七年级 · 解析几何
 如图, 在一块边长为 $a$ 的正方形纸板的四个角上各剪去一个边长为 $b\left(b<\frac{1}{2} a\right)$ 的正方形.用关于 $a, b$ 的多项式表示阴影部分的面积.这个多项式能分解因式吗.若 $a=$ $13.2 \mathrm{~cm}, b=3.4 \mathrm{~cm}$, 计算阴影部分的面积.

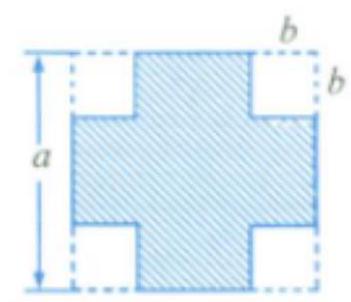
答案: 【答案】 $a^{2}-4 b^{2} ; a^{2}-4 b^{2}=(a+2 b)(a-2 b)$.当 $a=13.2 \mathrm{~cm}, b=3.4 \mathrm{~cm}$ 时, 面积为 $128 \mathrm{~cm}^{2}$

【解析】略